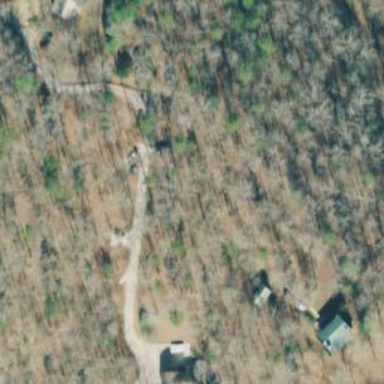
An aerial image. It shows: Driveway leading to service road.